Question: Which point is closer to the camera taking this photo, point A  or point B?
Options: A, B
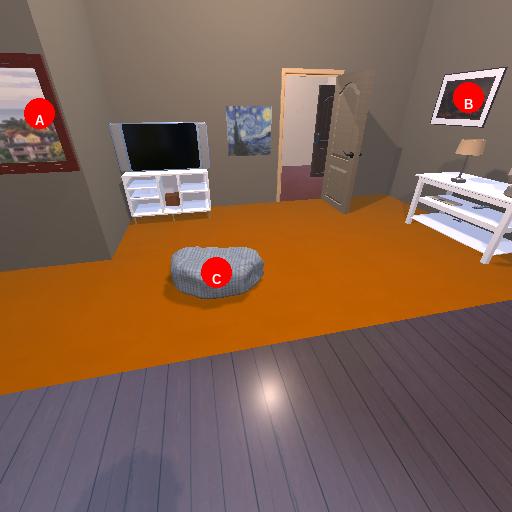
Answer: A